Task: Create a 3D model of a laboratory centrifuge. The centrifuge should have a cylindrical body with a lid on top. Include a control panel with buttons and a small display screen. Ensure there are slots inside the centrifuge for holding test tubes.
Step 392:
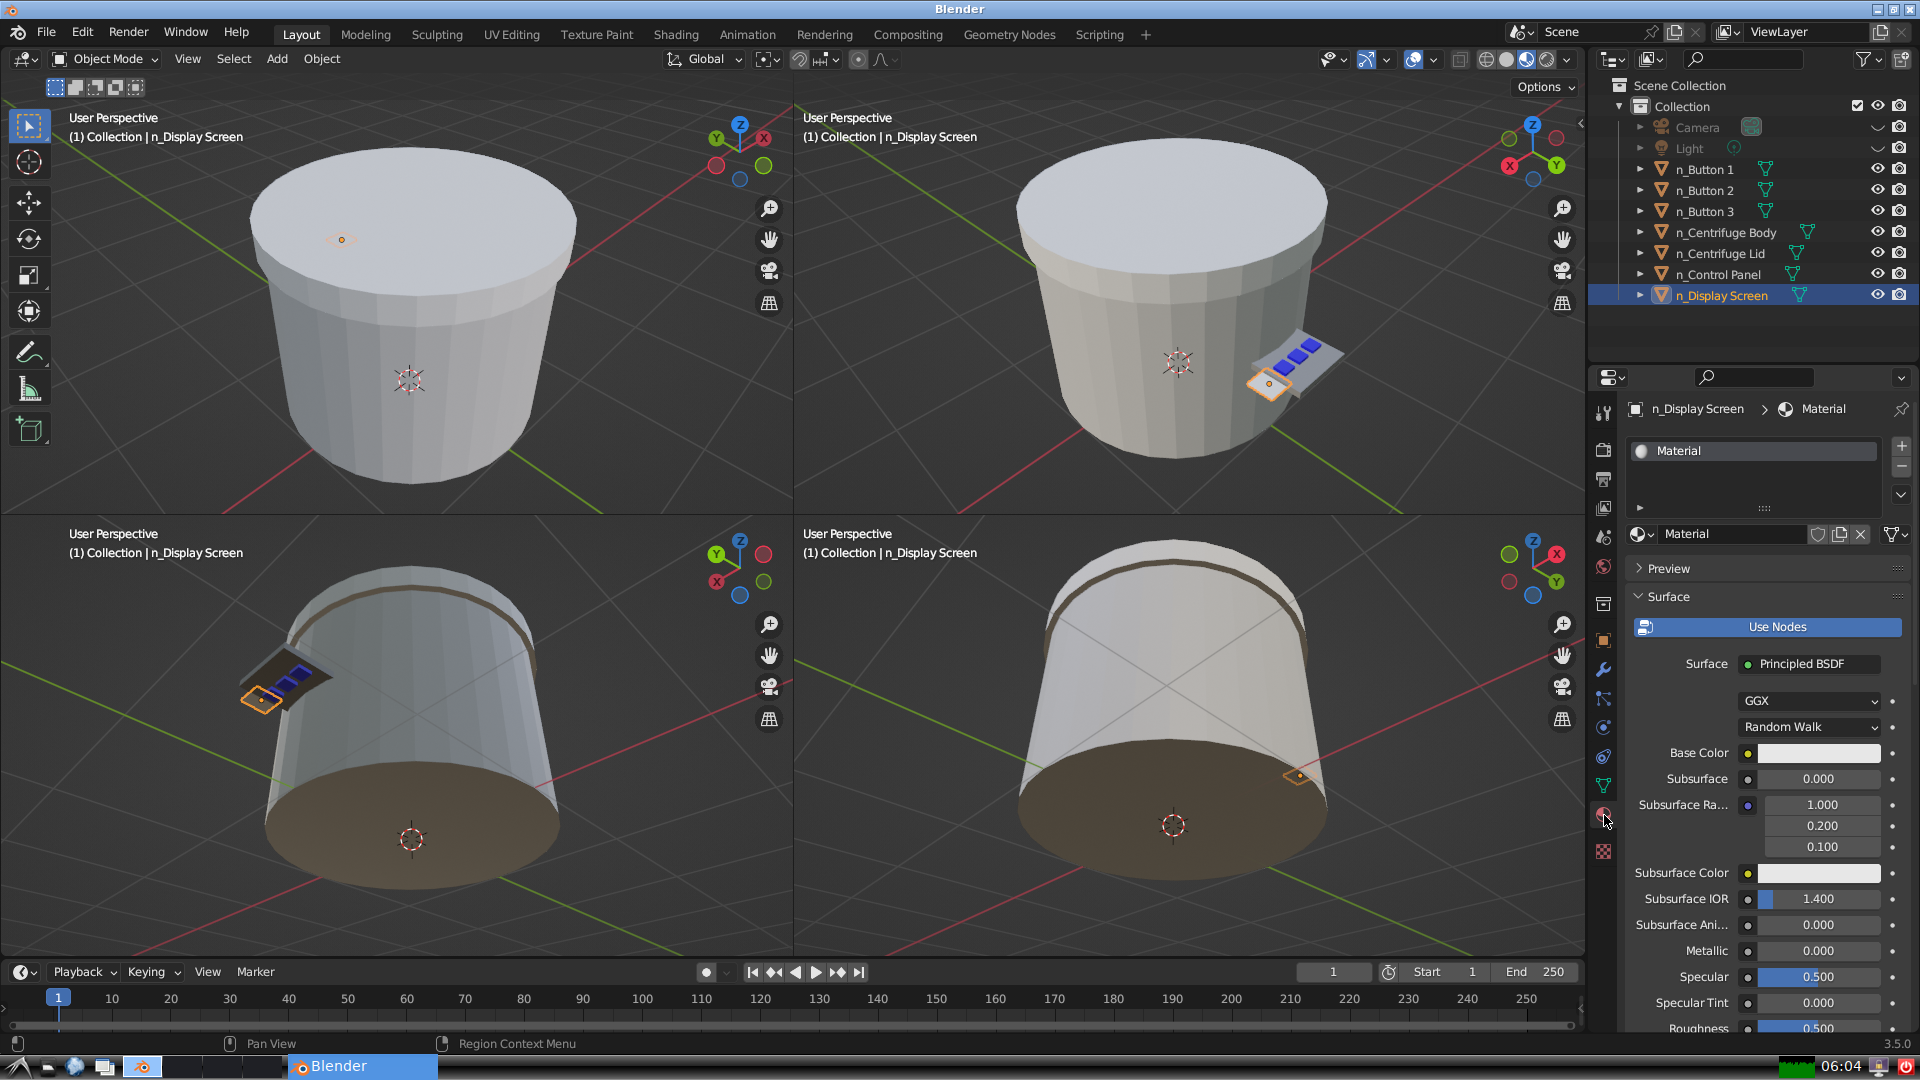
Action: {"mouse_move": [1706, 531]}